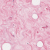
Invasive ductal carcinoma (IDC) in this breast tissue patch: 0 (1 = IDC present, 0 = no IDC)